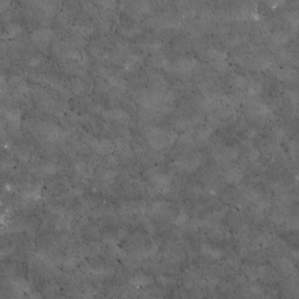
Label: non_frost